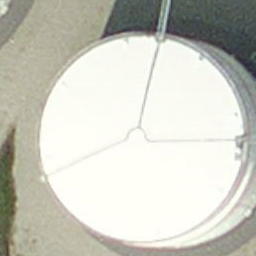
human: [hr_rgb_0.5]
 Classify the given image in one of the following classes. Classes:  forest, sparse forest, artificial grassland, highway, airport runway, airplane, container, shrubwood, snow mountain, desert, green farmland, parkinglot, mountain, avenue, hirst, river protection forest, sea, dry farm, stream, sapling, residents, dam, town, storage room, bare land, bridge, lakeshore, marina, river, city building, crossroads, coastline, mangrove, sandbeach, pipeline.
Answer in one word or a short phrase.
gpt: storage room